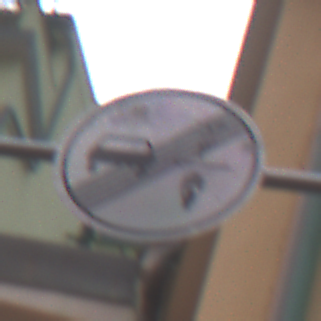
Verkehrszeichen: EndeVerbotUeberholenEinspurigeFahrzeuge
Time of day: Midday
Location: Outdoor (Urban)
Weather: Overcast
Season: NotSpecified
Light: Natural